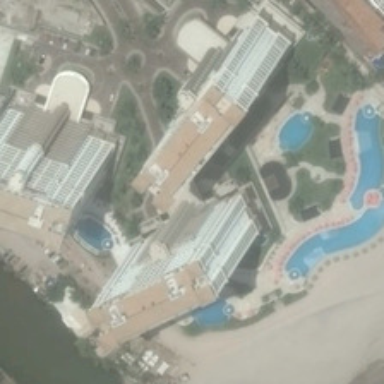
Several buildings and several swimming pools are near a beach .